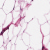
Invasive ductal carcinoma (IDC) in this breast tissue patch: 0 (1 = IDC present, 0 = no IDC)